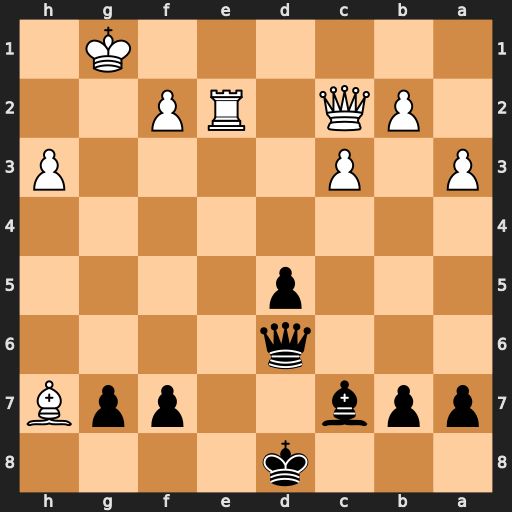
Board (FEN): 3k4/ppb2ppB/3q4/3p4/8/P1P4P/1PQ1RP2/6K1
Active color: b
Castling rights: -
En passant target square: -
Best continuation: Qh2+ Kf1 Qh1#